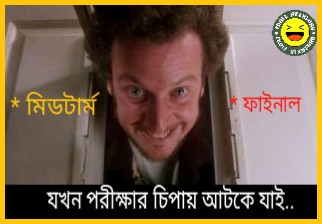
Caption: *মিডটার্ম      *ফাইনাল       যখন পরীক্ষার চিপায় আটকে যাই ...
Label: non-hate